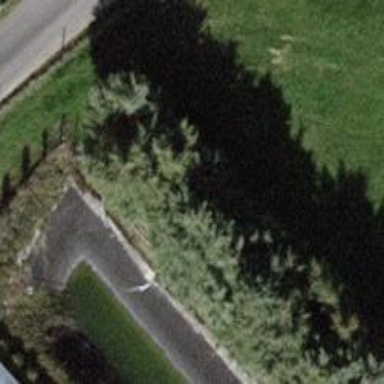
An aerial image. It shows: Row of trees in natural setting.